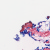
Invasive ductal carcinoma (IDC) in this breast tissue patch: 0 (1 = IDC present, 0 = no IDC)